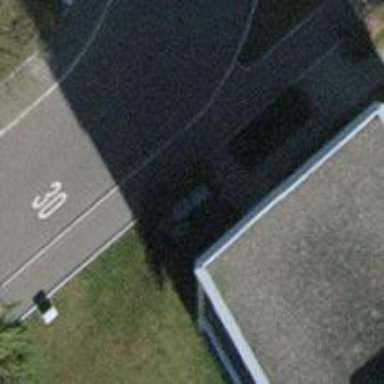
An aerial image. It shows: Paved footway.